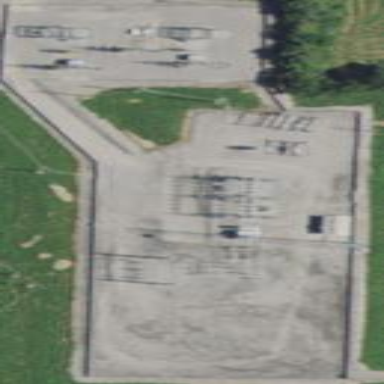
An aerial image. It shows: Substation surrounded by fence.